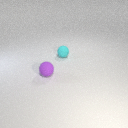
small purple rubber sphere to the left of small cyan rubber sphere